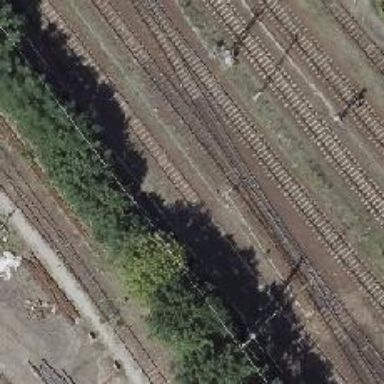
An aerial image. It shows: Railway signal.